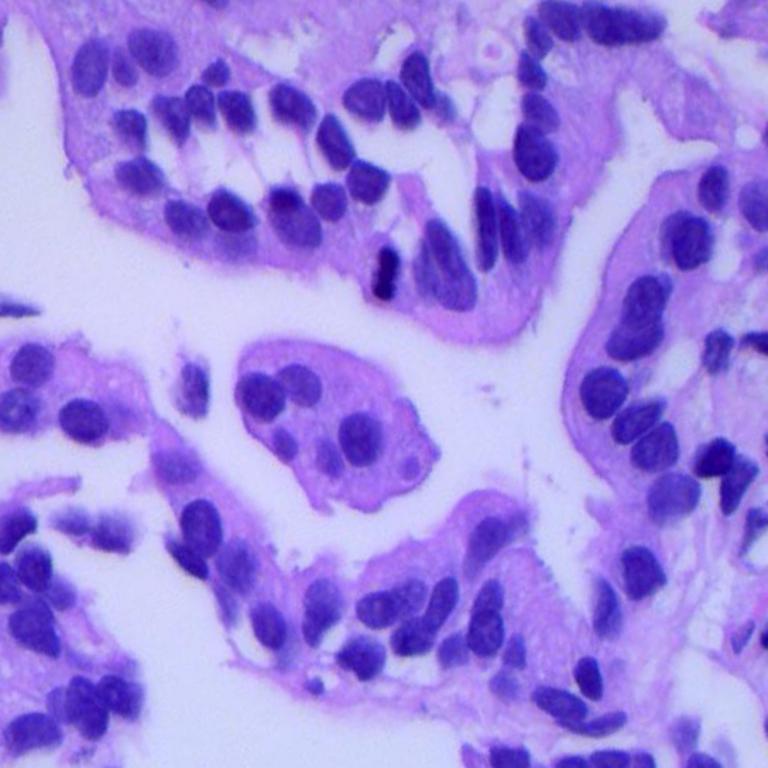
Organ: lung
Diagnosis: adenocarcinomas